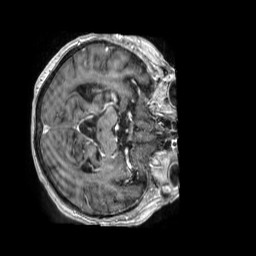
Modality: T1w
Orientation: axial
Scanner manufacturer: philips
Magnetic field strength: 1.5 T
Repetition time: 0.007341 s
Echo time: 0.003359 s